Question: 'import nest' gives the 'no module named nest' error when it is in the '$PATH', which means that there is a '/opt/nest/lib/python2.7/site-packages:' in my system '$PATH'. At this location there is a directory named 'nest' and the structure inside the 'nest' directory is looks like:

, where there is an '__init__.py' obviously. So why can't python find 'nest'?
more information:
I am sure that I installed nest with python2.7, and run it with the same python2.7.
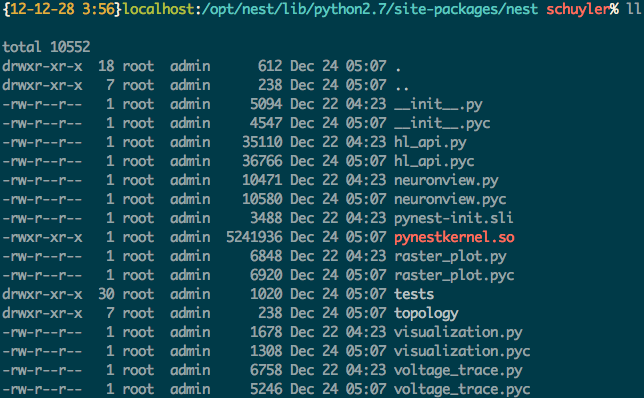
Answer: According to the <URL>, there are several ways to install python packages:
1. using distutils - running python setup.py install installs the package to site-packages of your current distribution;
2. passing --user to setup.py install installs module to ~/.local/lib/python2.7/site-packages on Unix, and this directory in under normal conditions always included in sys.path;
3. passing --home=$HOME to setup.py install installs module under $HOME directory. This directory should be included to sys.path explicitly;
4. modifying python search path:
you can do either
'''
import sys
sys.path.append('/opt/nest/lib/python2.7/site-packages')
'''
in the beginning of your script; or your can add
'''
PYTHONPATH=/opt/nest/lib/python2.7/site-packages
export PYTHONPATH
'''
in the end of your '~/.bash_profile' file.
UPDATE:
Just tried to install 'nest' and found that it comes in two flavours - 32bit (under '/opt/nest/lib') and 64bit (under '/opt/nest/lib64'). You might have tried to use 32-bit python package with 64-bit python distribution. Try to change the string in './zshrc' to
'PYTHONPATH=/opt/nest/lib64/python2.7/site-packages' and see if it works. It works for me at least.